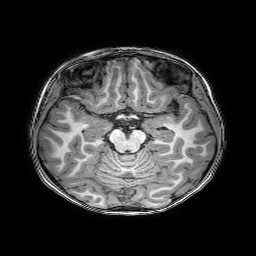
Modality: T1w
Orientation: coronal
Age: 7
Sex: female
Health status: healthy